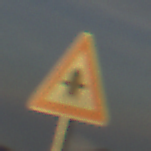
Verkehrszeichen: Vorfahrt
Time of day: SunriseSunset
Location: Outdoor (Nature)
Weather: PartlyCloudy
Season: Summer
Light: Natural